Question: I am using vifm inside tmux on Ubuntu 14.10. It looks great outside of tmux but inside tmux I have a problem with a highlighting line. I had almost the same problem with vim (<URL> but after applying ':set t_ut=' it works now.
Here is how vifm looks inside tmux (the highlighting line is supposed to take a whole line)

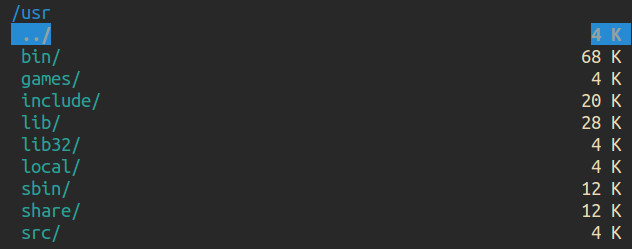
Answer: The value of '$TERM' inside 'tmux' session was 'xterm-256color'. I changed it to 'screen-256color'. Now it works. Thanks @xaizek for the hint.